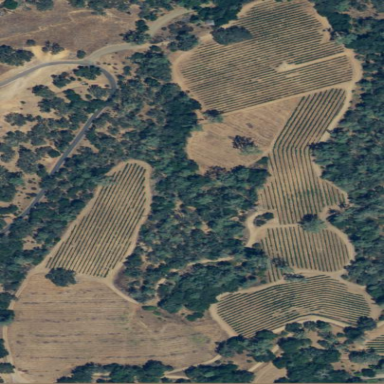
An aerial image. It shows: Vineyard with wine grapes as the crop.